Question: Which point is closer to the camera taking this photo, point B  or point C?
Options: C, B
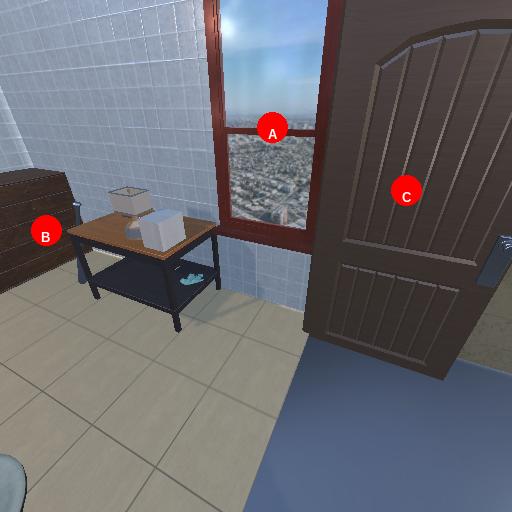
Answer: C